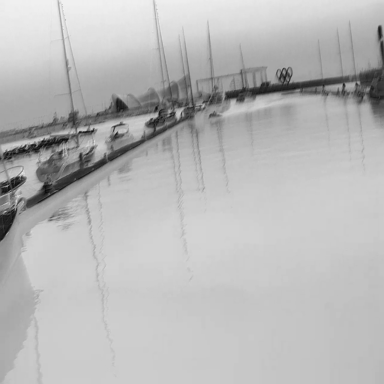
There are 13 objects shown in the infrared image, including nine sailboats, and four canoes.